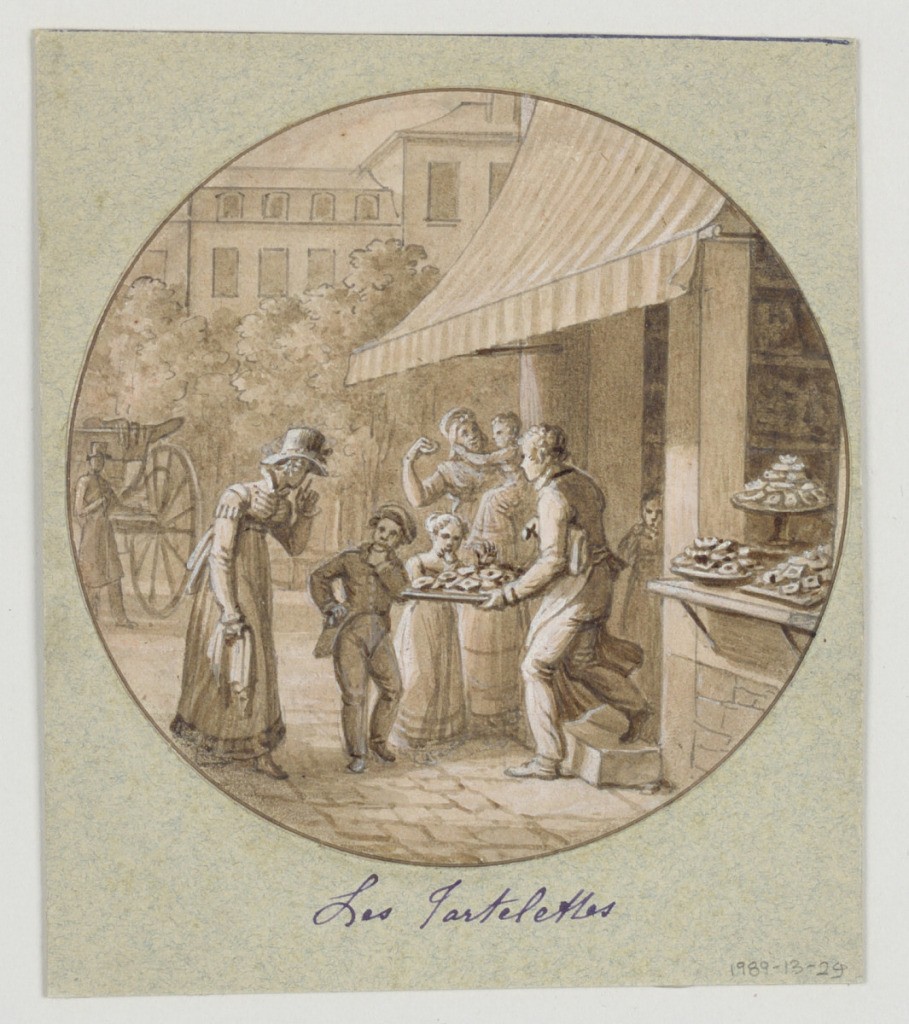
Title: Design for a Painted Porcelain Plate, Les Tartelettes (Little Tarts) for the Service des Objets de Desserts (Dessert Service)
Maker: Jean Charles Develly, French, 1783 - 1849
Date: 1819–20
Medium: Pen and brown, black ink, bursh and brown, black wash, white gouache, red crayon, graphite on tan paper mounted on blue-gray paper
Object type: Drawing
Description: Design for a painted porcelain plate, rondel. Scene outside a pastry shop.  A figure of a man wearing apron, right middleground, offers a selection of tarts from a tray to a young boy and girl, center middleground.  An elegantly dressed woman, left foreground, possibly their mother, appears to be telling the children to take only one tart.  A woman holding a baby, center middleground, holds a tart which the baby is trying to reach.  Two platters and a compote stand filled with tarts in right foreground, are displayed on a shelf next to the shop entrance from which a striped awning hangs.  A carriage and driver, left rearground, await the family.